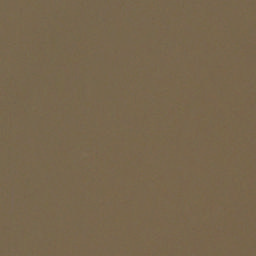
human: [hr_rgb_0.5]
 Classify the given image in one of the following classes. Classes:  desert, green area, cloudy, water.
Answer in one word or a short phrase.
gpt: cloudy